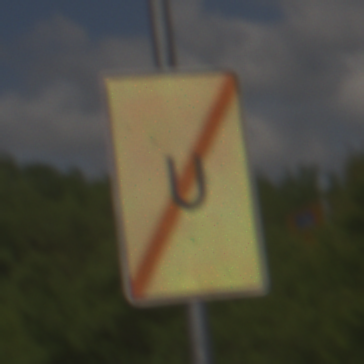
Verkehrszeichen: EndeUmleitung
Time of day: Midday
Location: Outdoor (RoadRail)
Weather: PartlyCloudy
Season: NotSpecified
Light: Natural